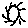
Label: sun